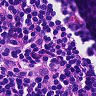
Metastatic tissue present: no